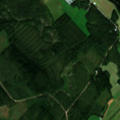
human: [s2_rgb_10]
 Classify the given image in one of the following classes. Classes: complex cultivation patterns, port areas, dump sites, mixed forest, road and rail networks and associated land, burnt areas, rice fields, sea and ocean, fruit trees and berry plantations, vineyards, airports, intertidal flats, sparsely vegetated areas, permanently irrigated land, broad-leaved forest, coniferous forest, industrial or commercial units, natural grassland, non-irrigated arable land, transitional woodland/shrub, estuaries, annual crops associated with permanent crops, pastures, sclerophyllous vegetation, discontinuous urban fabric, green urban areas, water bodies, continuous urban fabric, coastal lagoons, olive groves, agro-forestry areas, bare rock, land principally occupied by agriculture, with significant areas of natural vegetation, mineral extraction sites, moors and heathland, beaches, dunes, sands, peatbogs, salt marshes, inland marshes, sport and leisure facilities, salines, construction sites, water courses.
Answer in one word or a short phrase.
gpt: non-irrigated arable land, land principally occupied by agriculture, with significant areas of natural vegetation, coniferous forest, mixed forest